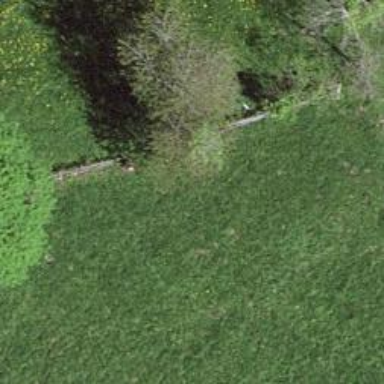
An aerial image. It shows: Hedge barrier.